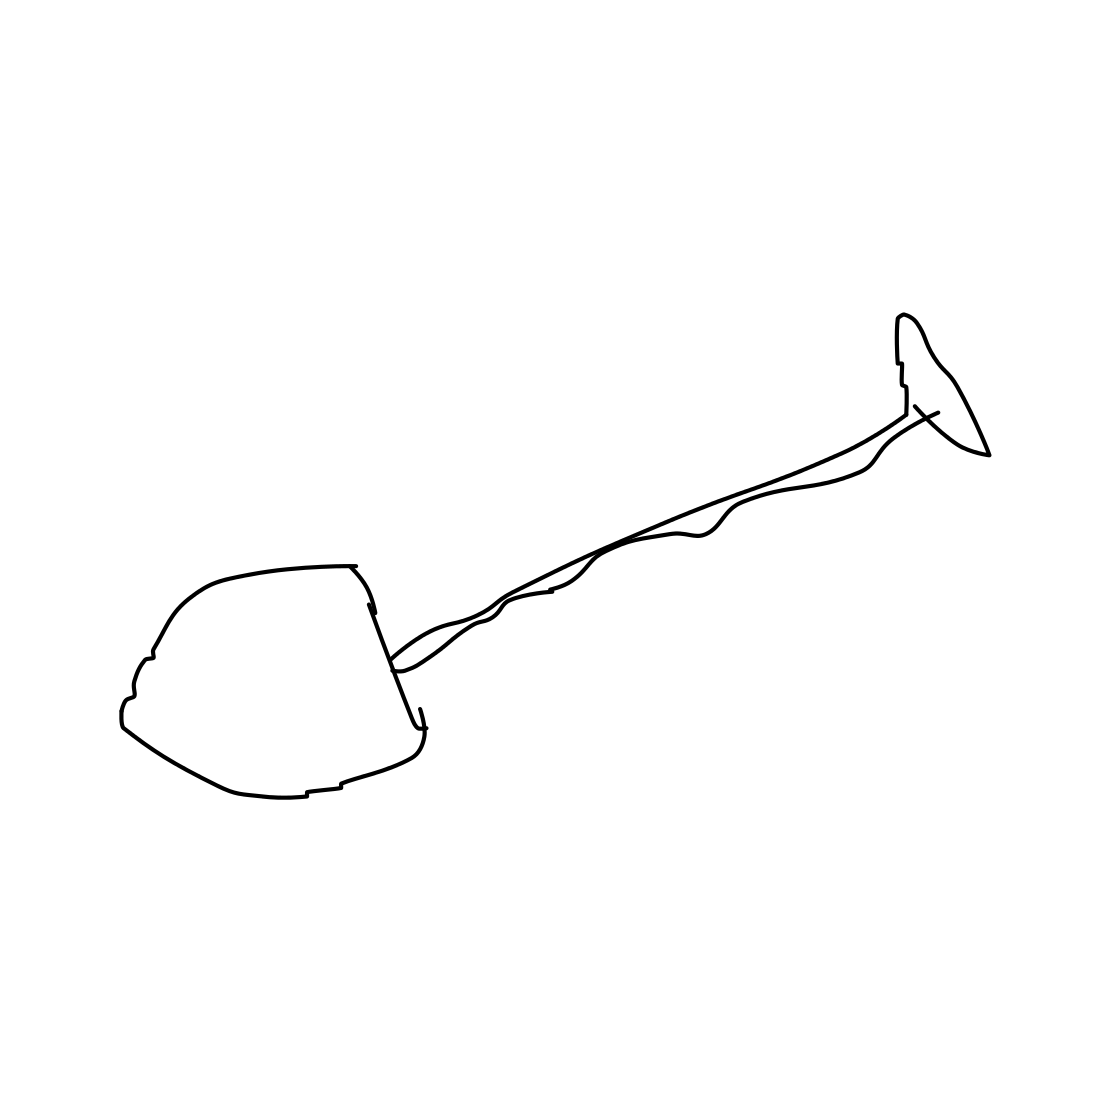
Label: shovel